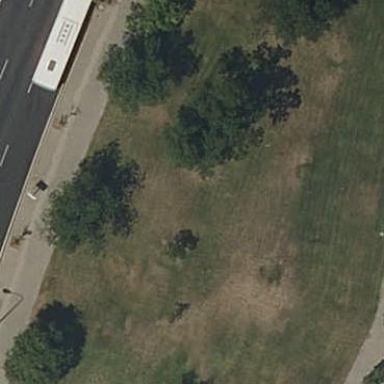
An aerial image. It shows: Park.